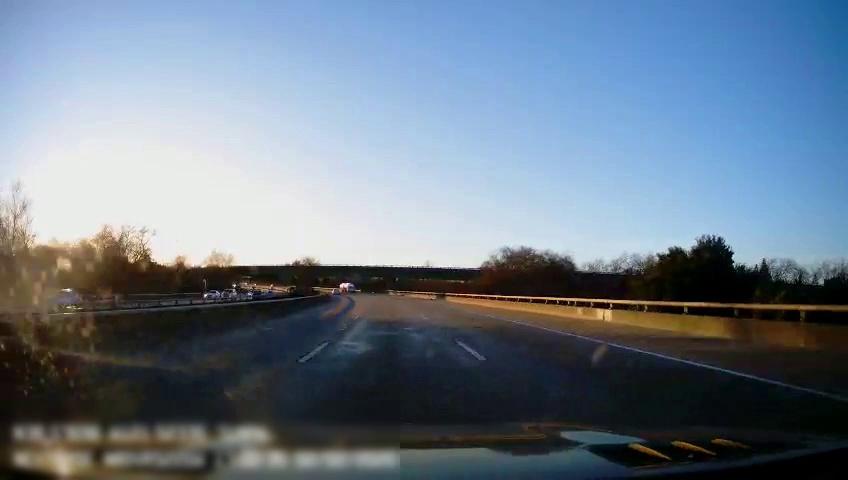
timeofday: Day
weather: Sunny
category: Drivable Space
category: Drivable Space
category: Vehicles | Truck
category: Vehicles | SUV
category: Vehicles | SUV
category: Lanes | Current Lane
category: Lanes | Current Lane
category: Lanes | Alternate Lane